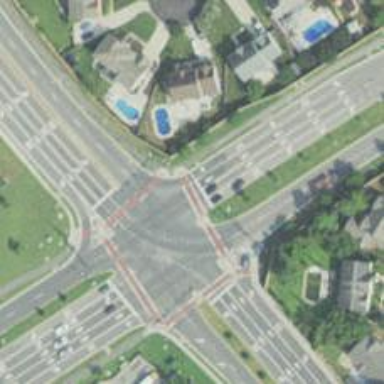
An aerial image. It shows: Marked zebra crossing on the road.